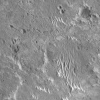
Atmospheric dust classification: not_dusty